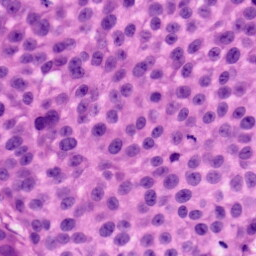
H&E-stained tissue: Skin